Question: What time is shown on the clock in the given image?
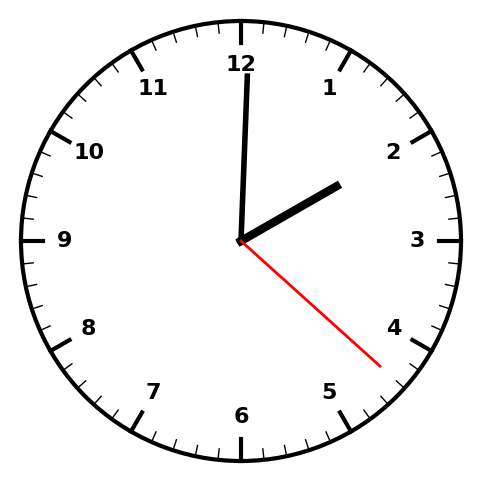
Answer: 02:00:22